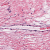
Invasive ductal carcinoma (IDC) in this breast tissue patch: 0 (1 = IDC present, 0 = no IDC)